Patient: sex M, age 48
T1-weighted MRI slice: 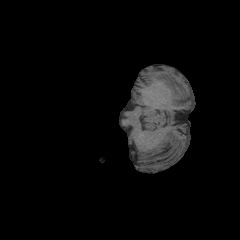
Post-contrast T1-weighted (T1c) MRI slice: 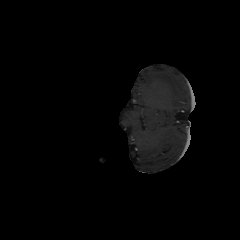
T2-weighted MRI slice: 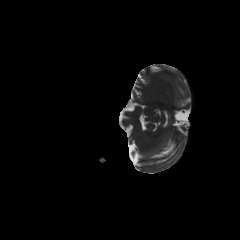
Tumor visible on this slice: no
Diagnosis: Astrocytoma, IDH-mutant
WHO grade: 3